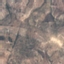
Land use / land cover: PermanentCrop